Question: I want to select a row from my table where the "user id" is equal to some userid, but my columns are an array. How can I select on it?

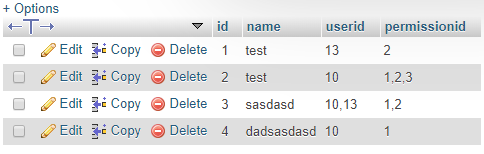
Answer: '''
select * from table_name where FIND_IN_SET(@user_id,user_id) > 0
'''